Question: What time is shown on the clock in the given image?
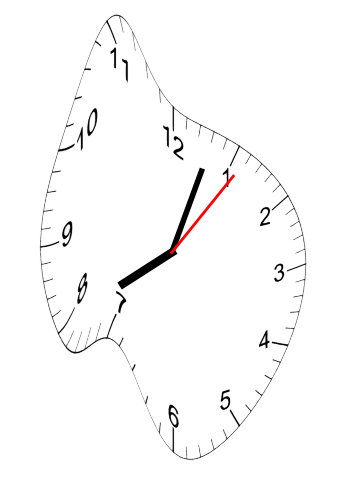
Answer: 08:03:06